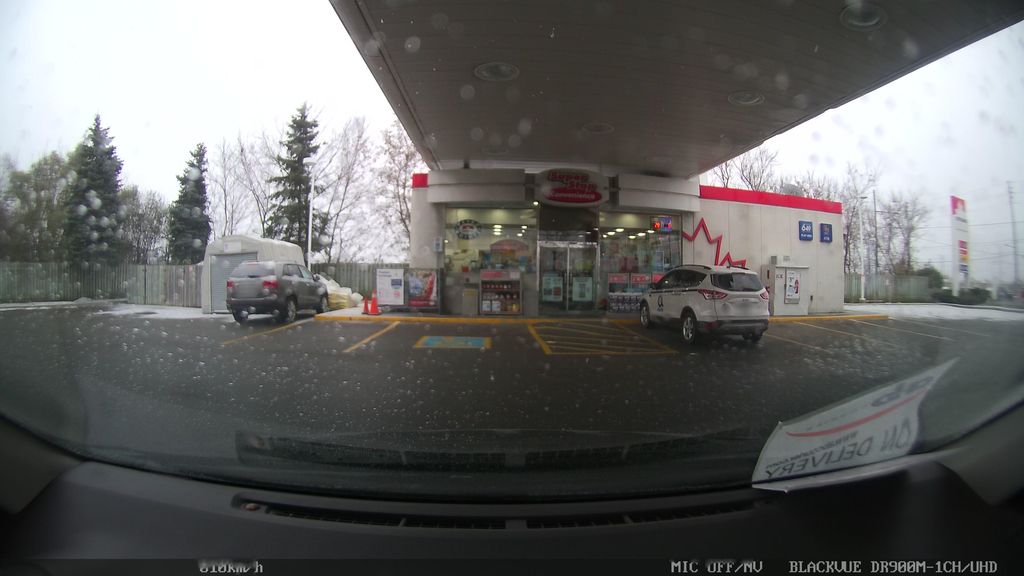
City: toronto